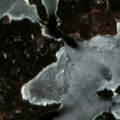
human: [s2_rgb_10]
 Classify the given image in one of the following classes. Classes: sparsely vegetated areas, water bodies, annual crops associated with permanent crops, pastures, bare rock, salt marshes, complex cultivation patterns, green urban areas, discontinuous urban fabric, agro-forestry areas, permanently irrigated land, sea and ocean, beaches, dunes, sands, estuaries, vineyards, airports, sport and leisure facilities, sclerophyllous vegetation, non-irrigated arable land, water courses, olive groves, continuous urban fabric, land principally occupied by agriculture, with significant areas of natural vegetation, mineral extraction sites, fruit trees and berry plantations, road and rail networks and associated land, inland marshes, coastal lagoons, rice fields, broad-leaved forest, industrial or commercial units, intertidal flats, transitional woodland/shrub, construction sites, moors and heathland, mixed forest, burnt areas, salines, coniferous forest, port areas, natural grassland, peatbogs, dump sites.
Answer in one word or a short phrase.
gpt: coniferous forest, sea and ocean